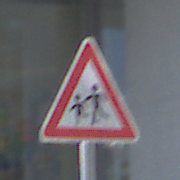
Verkehrszeichen: KinderRechts
Umgebung: Outdoor, Urban
Tageszeit: MorningAfternoon
Wetter: PartlyCloudy
Licht: Natural
Jahreszeit: NotSpecified
Kontrast: HighContrast